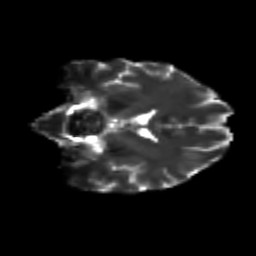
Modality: T2w
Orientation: coronal
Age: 25
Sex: female
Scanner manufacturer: siemens
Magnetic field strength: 3 T
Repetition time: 3.5 s
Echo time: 0.125 s